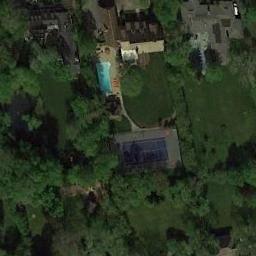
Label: tennis_court